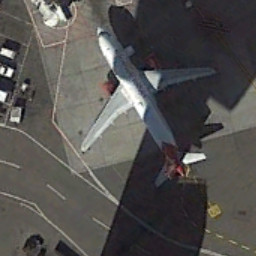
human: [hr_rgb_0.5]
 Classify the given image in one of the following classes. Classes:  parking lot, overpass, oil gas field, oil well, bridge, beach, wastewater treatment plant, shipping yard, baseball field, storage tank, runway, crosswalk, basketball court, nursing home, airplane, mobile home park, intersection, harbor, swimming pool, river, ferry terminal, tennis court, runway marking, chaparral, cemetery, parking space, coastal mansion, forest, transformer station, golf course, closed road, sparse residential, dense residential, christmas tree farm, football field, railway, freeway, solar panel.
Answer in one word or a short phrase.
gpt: airplane